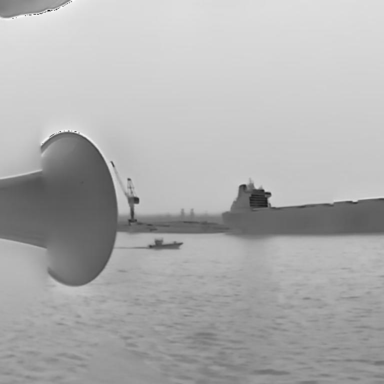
There are two objects shown in the infrared image, including a fishing_boat, and a bulk_carrier.